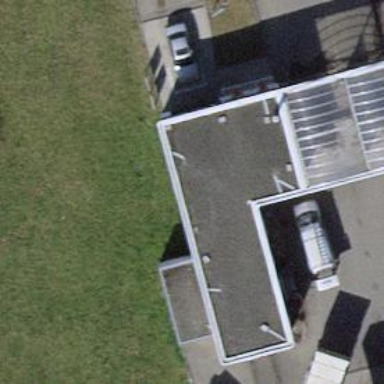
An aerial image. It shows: Car wash facility located inside building.